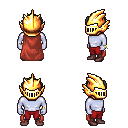
a pixel art fantasy rpg character, male body template, dark elf, purple skin, maroon cape, red pants, white bedhead hairstyle, gold helm, bracelets, maroon shoes, four views (front, back, left, right), 2x2 character sprite sheet, small pixel art, hard edges, no anti-aliasing